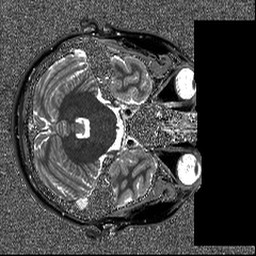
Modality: T1map
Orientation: axial
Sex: female